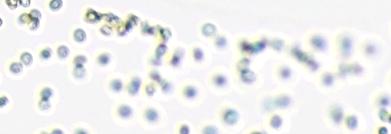
Label: Phaeocystis